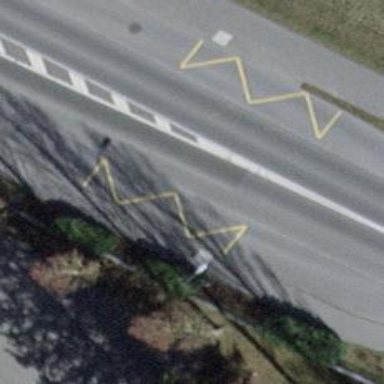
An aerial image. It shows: Bus stop with shelter. It is platform for public transport.